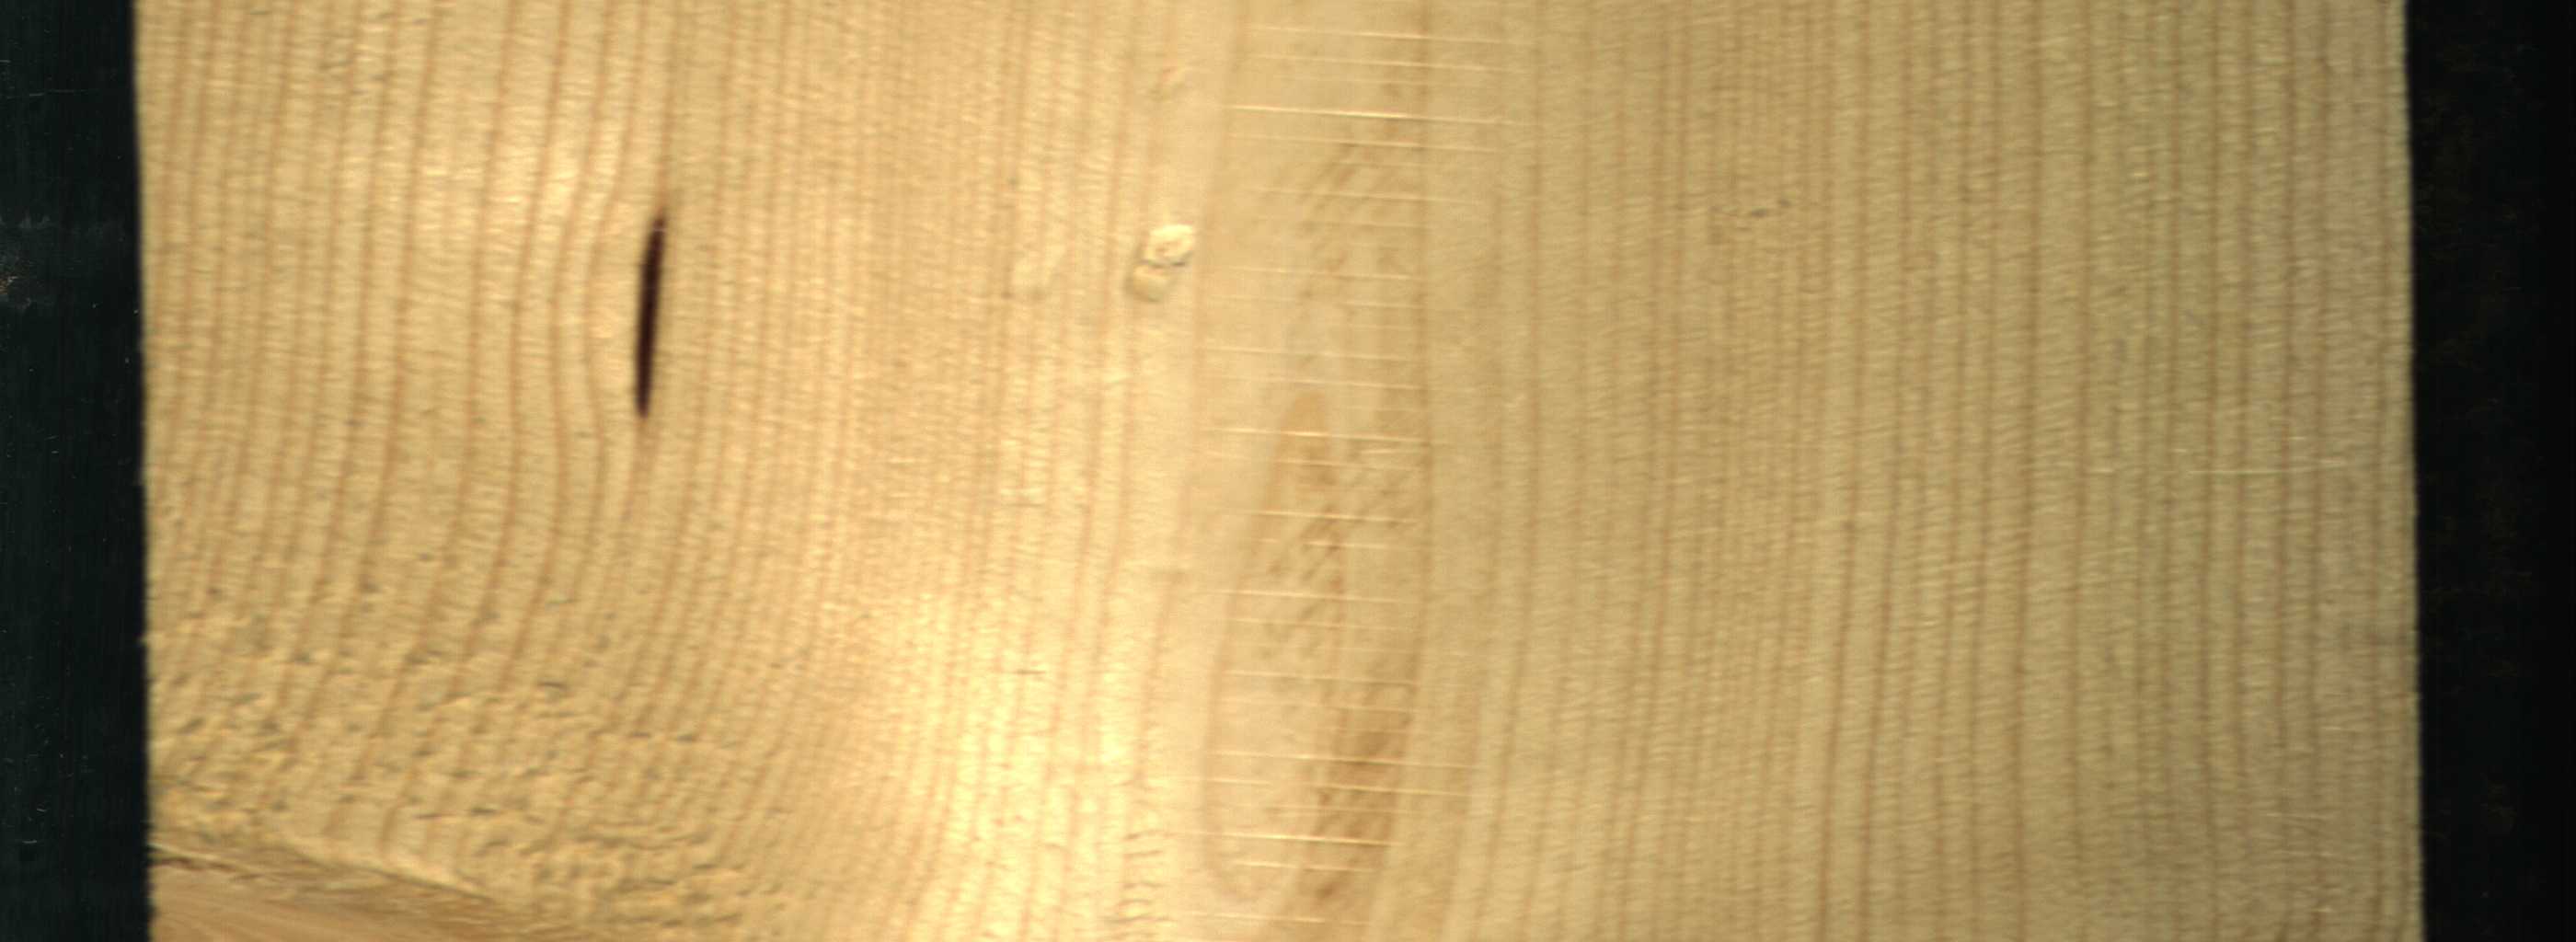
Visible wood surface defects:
resin
Live_Knot